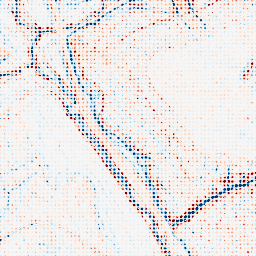
Category: edge_preserving
Decomposition family: bilateral
Decomposition parameters: d: 9
sigma_color: 150
sigma_space: 100
Upsampling method: sinc_hamming
Upsampling parameters: scale: 8
kernel_size: 4
Upsampling scale: 8